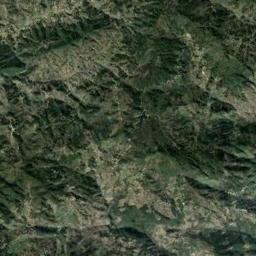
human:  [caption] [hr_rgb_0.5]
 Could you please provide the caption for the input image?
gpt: There are many trees on the mountain .

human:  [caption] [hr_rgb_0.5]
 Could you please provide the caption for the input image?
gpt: The folded mountain consists of a number of small ridges and valleys and is covered with dense vegetation .

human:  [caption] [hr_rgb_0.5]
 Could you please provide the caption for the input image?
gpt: The mountain is full of green plants with lines of bare land .

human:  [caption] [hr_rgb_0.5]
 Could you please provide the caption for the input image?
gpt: There is a cliff in the mountains .

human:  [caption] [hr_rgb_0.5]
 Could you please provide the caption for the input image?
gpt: There are some ravines on the green mountain .